Question: Can u tell me what is the problem?

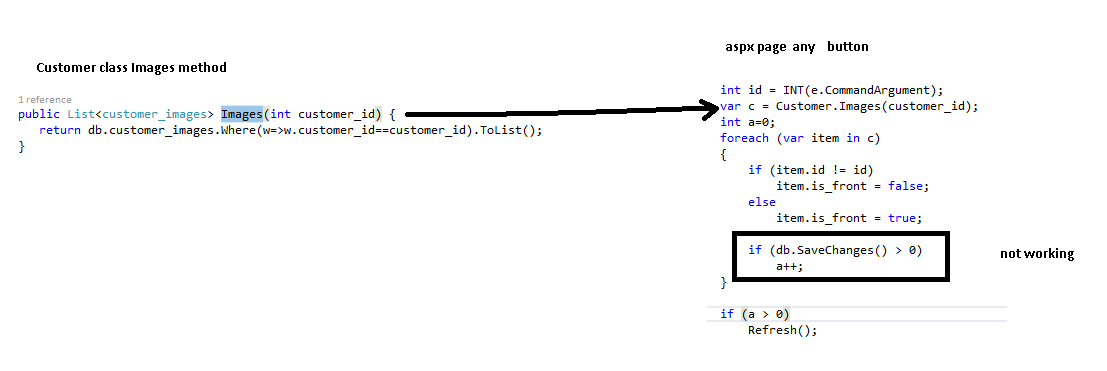
Answer: If you are using two different instances of the 'DbContext' (the 'db' variable as you named it) then nothing will be saved when you call 'SaveChanges' on a context different than the one where your entities are tracked. You need to use the Attach method first.
'''
db.customer_images.Attach(item);
db.SaveChanges();
'''
However I think in your case you can avoid the attach step if you refactor a bit you code and don't use the DbContext from the entity itself.